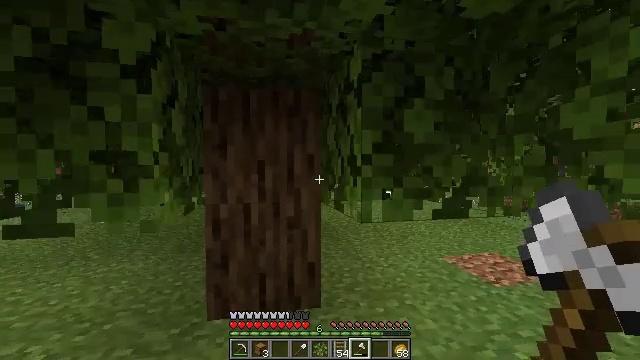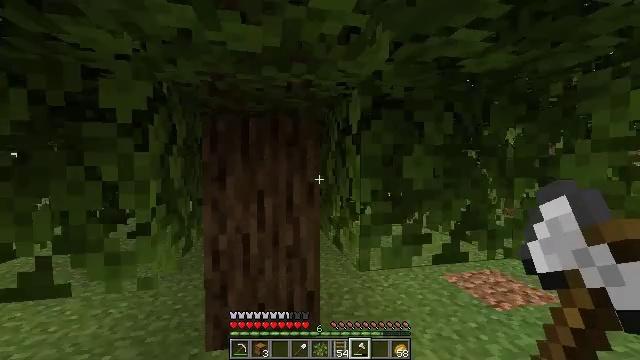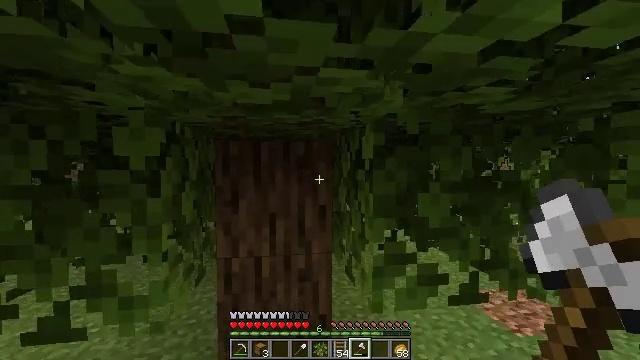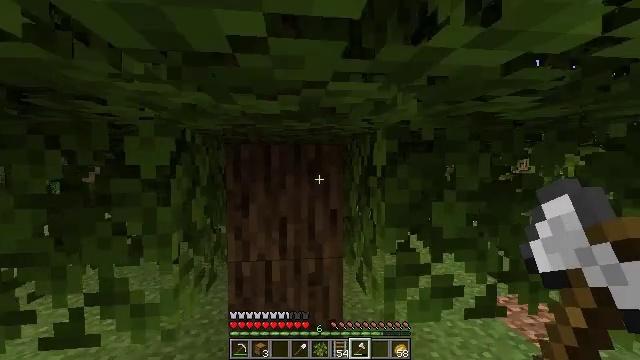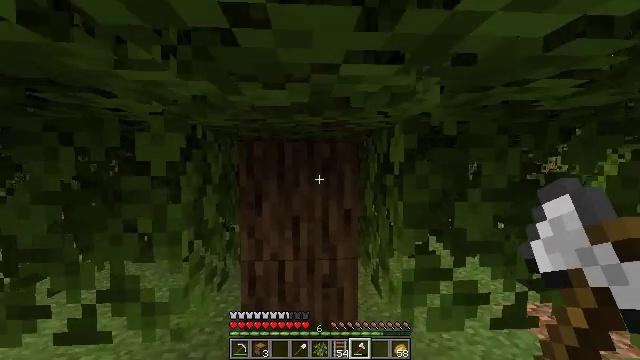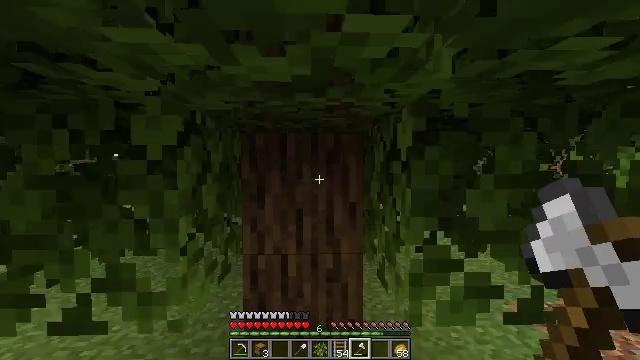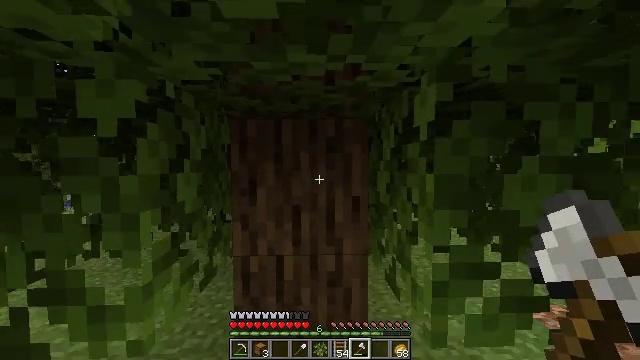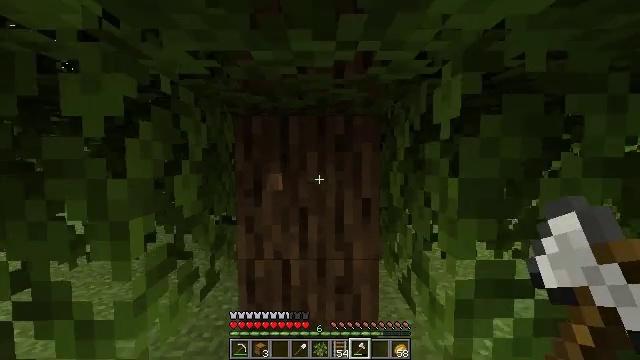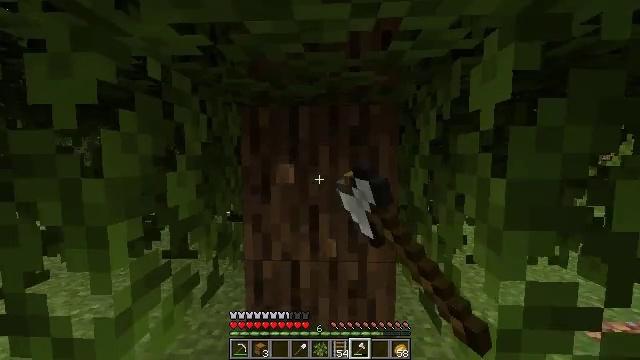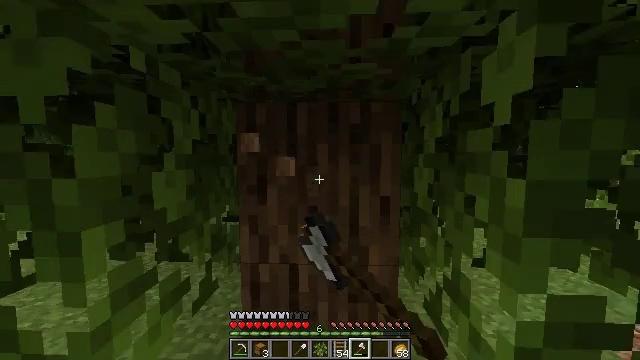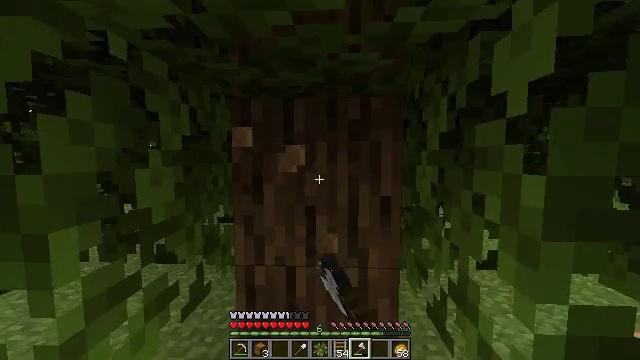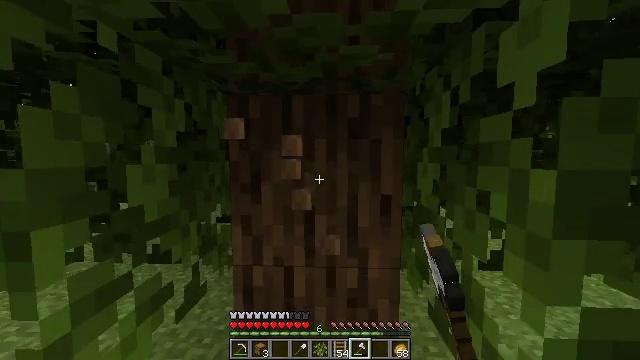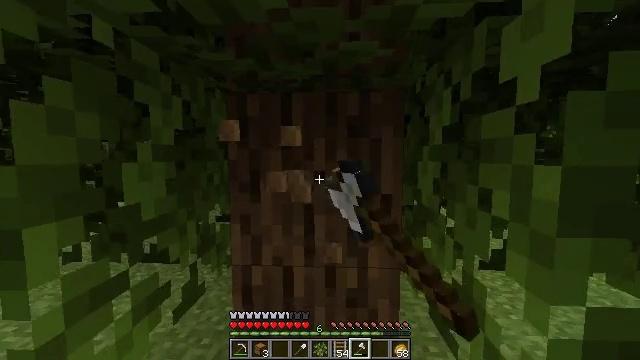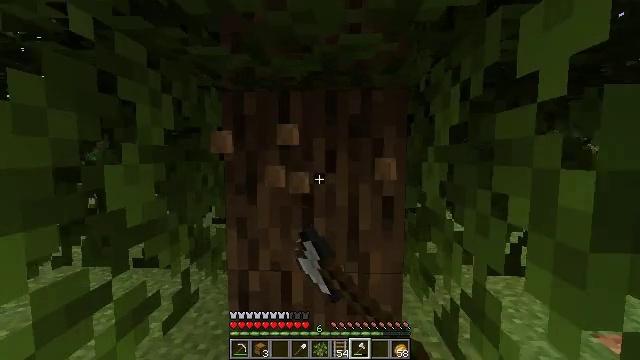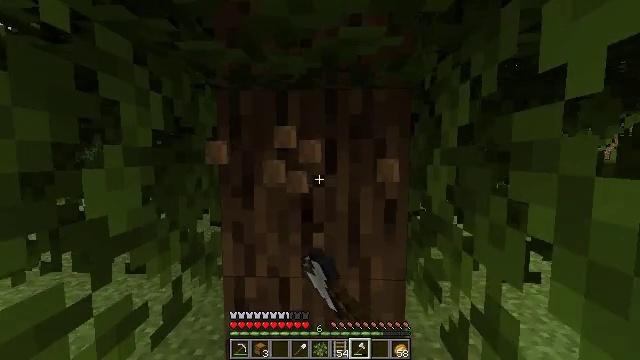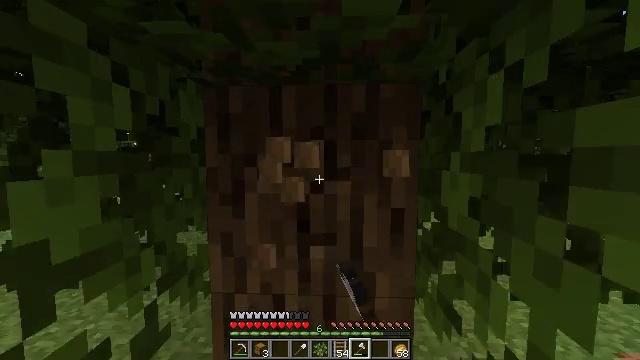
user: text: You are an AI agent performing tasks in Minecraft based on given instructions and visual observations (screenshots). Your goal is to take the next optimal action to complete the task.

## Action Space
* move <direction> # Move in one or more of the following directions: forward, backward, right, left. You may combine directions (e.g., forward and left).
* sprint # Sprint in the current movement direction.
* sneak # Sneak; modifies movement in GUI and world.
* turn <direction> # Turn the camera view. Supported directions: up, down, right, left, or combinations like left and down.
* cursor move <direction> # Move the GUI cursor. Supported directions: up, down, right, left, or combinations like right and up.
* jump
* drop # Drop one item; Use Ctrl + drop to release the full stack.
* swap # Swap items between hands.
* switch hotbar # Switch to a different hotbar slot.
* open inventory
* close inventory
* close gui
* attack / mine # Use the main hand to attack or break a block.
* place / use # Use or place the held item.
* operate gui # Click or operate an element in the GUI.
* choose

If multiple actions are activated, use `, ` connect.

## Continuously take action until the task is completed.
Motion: motion action
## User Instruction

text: Cut down the tree and harvest oak logs.
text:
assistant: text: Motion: move forward, jump
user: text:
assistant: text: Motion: move forward, turn left, jump
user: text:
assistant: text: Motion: move forward, turn left
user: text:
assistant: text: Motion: move forward, turn left
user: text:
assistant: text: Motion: move forward, turn left
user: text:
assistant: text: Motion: move forward
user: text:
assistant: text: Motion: move forward, turn left, attack / mine
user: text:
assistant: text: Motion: turn left and down, attack / mine
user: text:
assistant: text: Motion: attack / mine
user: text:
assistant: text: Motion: attack / mine
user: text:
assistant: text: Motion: attack / mine
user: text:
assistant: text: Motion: attack / mine
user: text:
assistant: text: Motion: move forward, attack / mine
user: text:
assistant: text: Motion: move forward, attack / mine
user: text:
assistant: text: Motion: attack / mine
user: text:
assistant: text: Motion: attack / mine
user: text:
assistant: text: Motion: attack / mine
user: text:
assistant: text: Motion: attack / mine
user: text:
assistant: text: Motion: attack / mine
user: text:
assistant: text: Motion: attack / mine
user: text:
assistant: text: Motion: attack / mine
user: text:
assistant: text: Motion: attack / mine
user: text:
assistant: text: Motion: turn down, attack / mine
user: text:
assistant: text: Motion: turn down, attack / mine
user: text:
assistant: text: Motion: turn down, attack / mine
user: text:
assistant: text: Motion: turn down, attack / mine
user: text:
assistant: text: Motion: turn down, attack / mine
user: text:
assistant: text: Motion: turn down, attack / mine
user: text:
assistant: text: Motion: turn down, attack / mine
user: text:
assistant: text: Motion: turn down, attack / mine